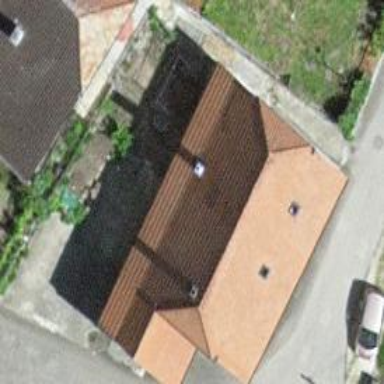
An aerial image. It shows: Simple house.